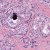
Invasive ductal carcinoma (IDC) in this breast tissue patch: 1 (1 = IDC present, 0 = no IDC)